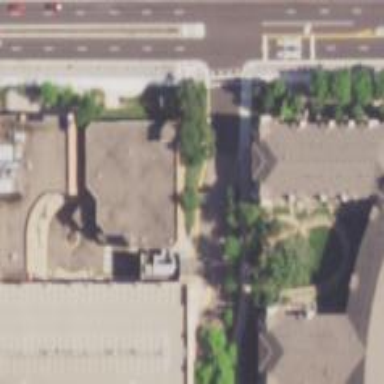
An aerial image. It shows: Healthcare clinic.